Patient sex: M
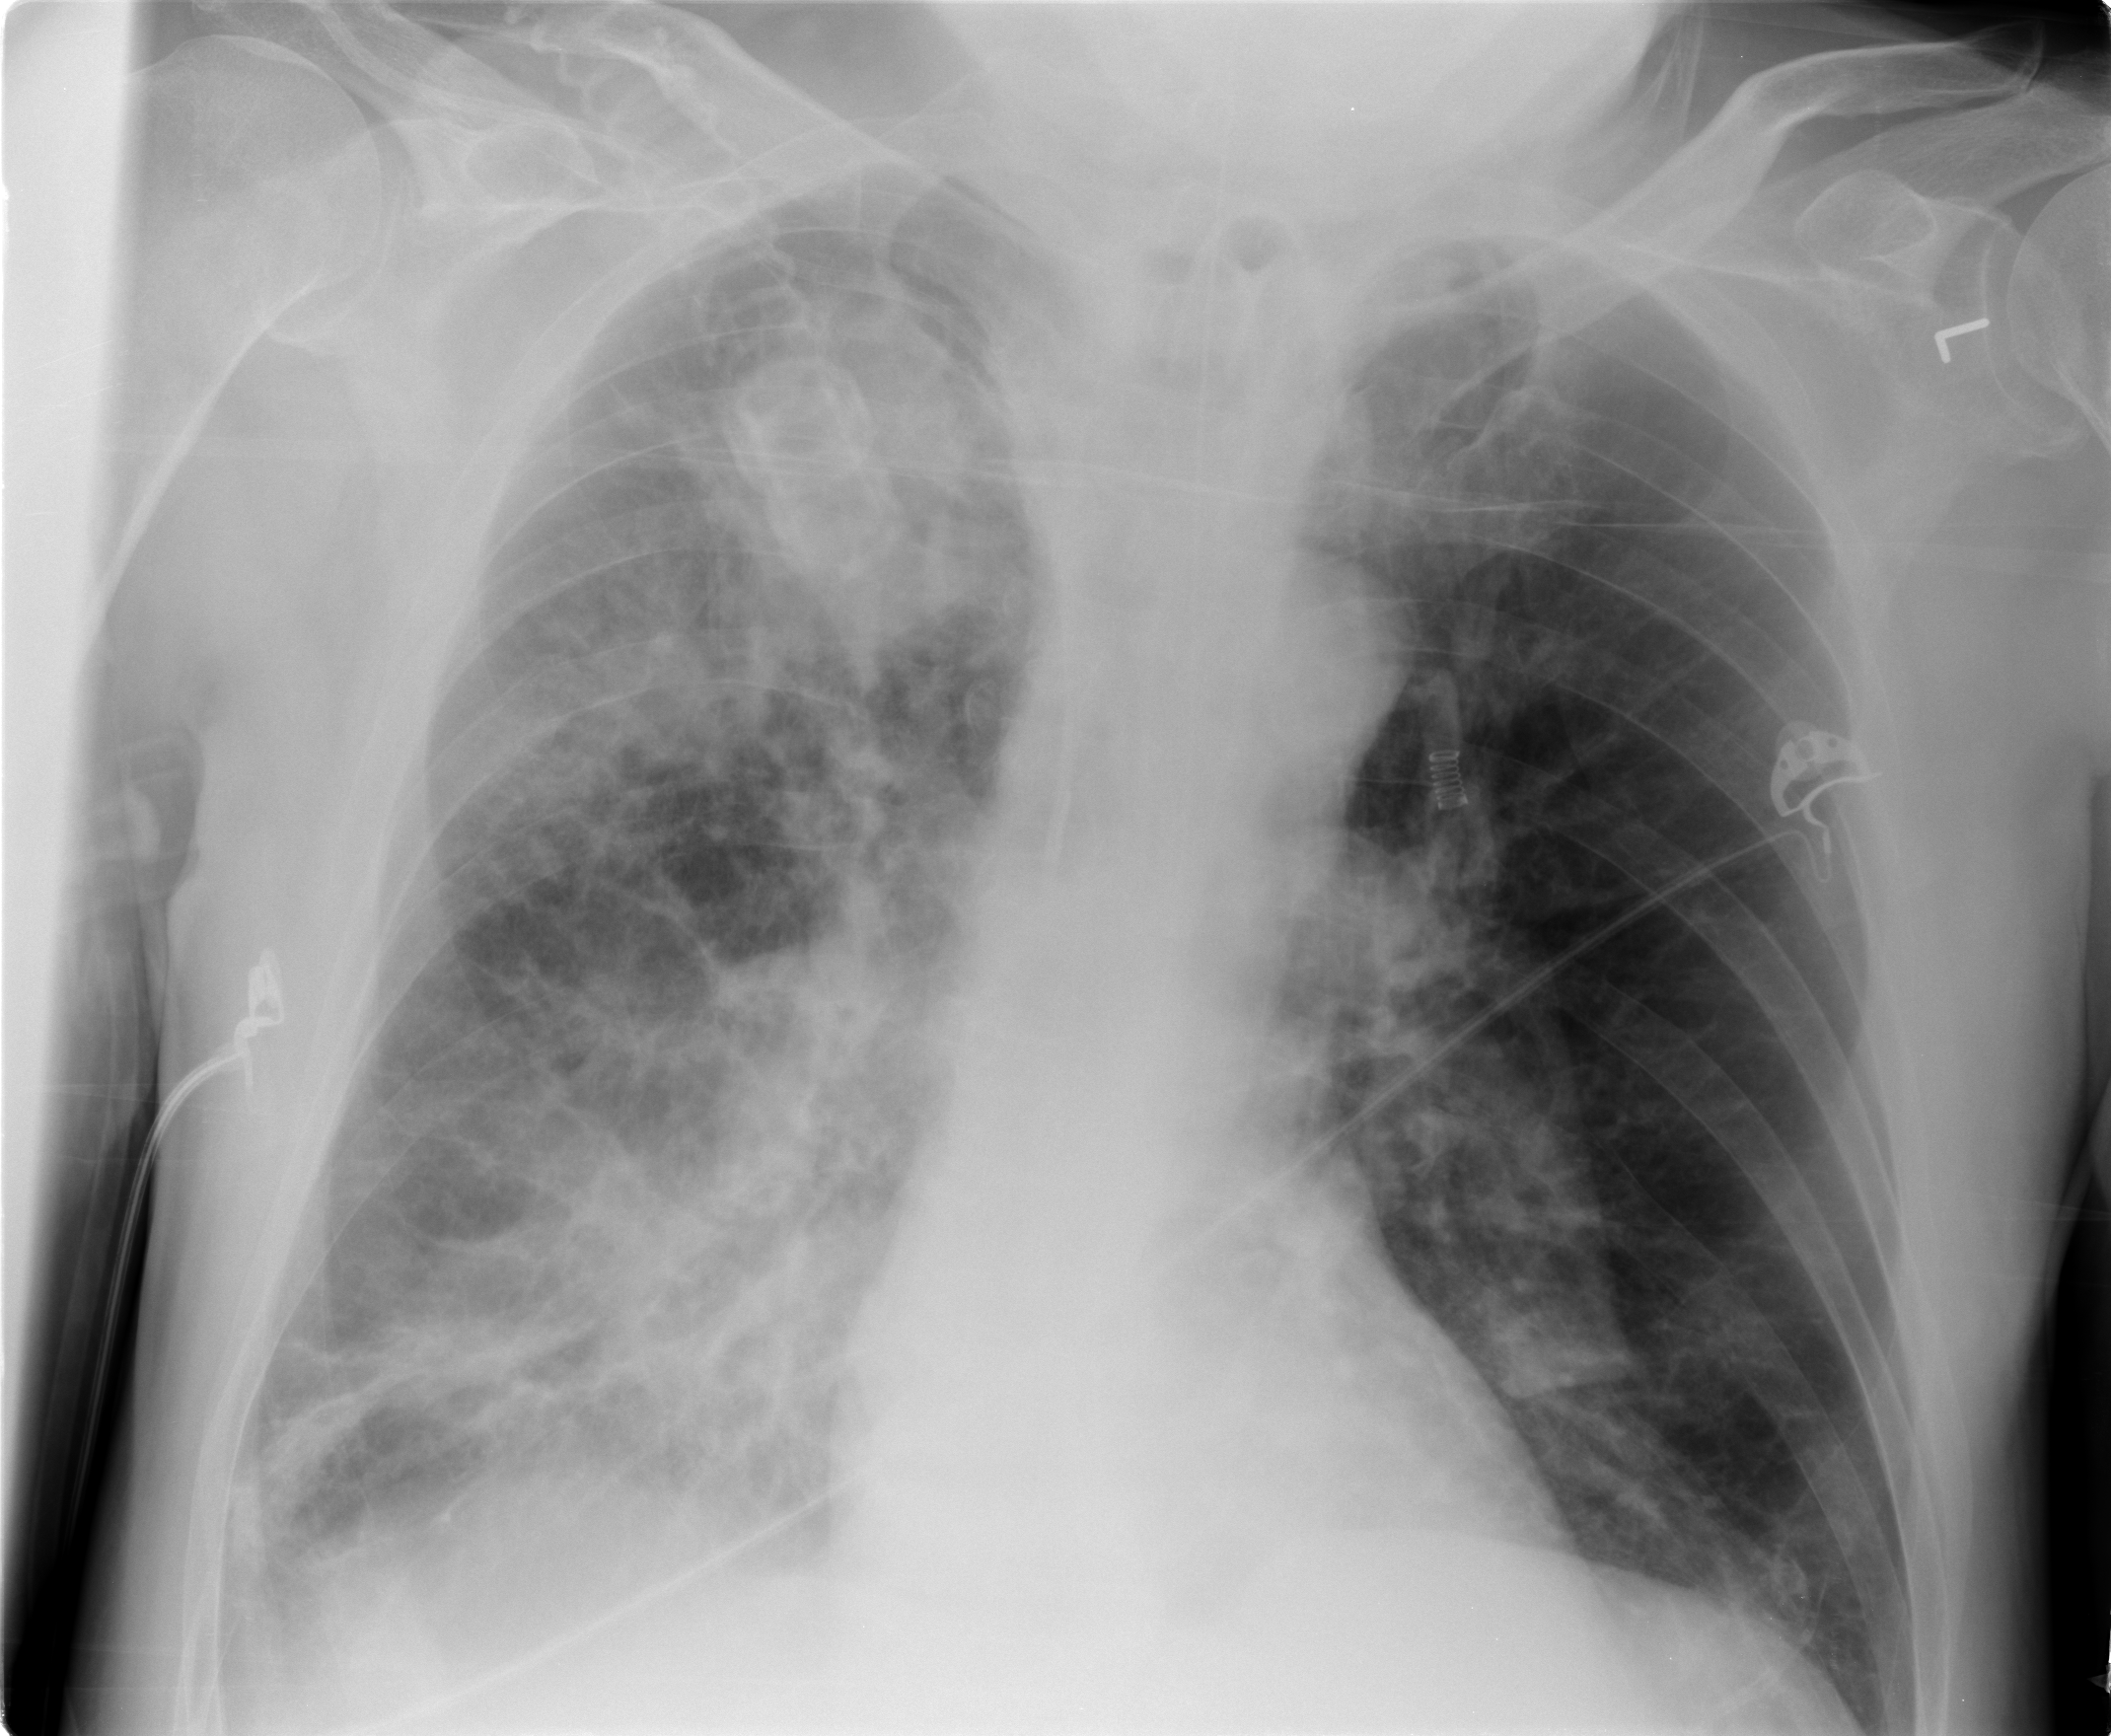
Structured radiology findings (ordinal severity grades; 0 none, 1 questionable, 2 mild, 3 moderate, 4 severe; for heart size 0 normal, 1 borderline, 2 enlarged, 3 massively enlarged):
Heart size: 0
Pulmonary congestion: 2
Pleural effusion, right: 1
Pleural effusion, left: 0
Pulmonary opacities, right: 3
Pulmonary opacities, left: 0
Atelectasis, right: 3
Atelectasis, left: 0